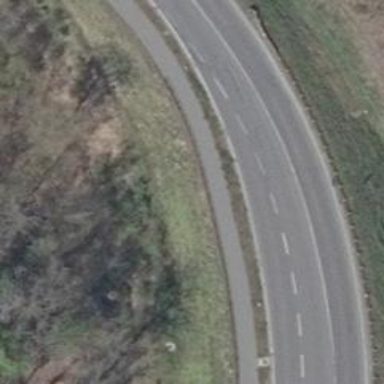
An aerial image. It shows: Asphalt path.